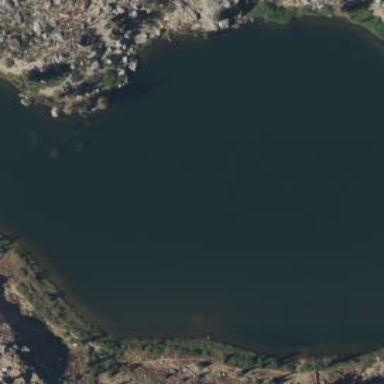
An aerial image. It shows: Beautiful lake surrounded by nature.